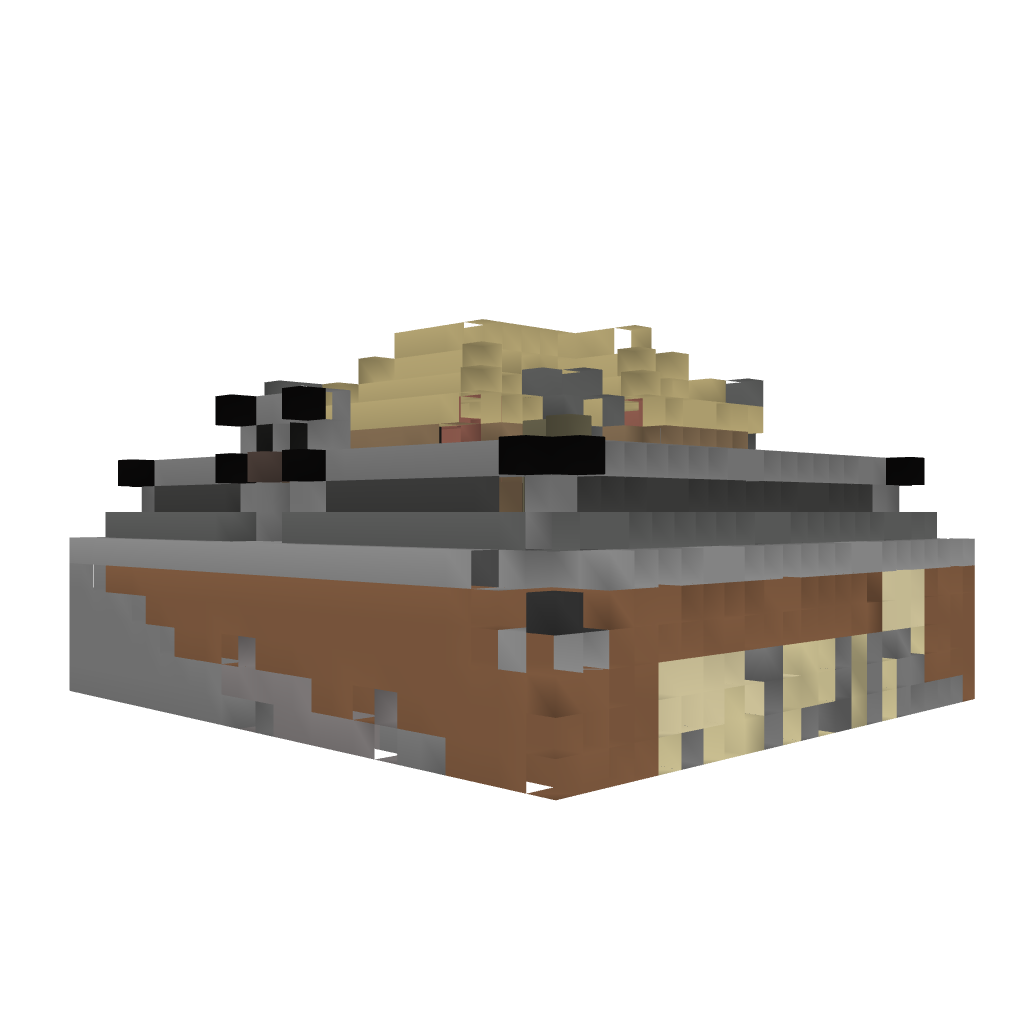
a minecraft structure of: Cosy House With A Garden